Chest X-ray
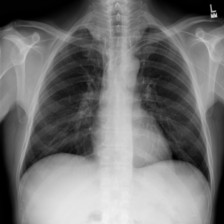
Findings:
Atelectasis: negative
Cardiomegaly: negative
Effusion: negative
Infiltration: negative
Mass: negative
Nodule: negative
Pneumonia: negative
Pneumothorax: negative
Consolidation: negative
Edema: negative
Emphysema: negative
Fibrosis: negative
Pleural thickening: negative
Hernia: negative